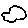
Label: cloud